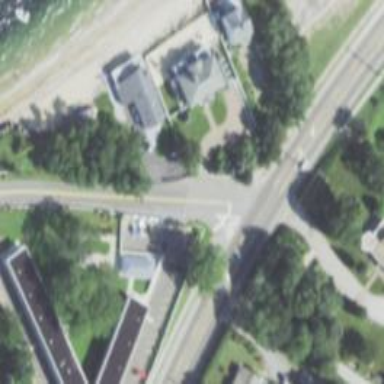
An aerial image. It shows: Stop road.